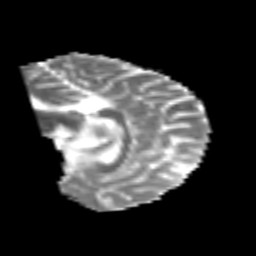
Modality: MD
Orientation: sagittal
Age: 25
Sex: male
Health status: healthy